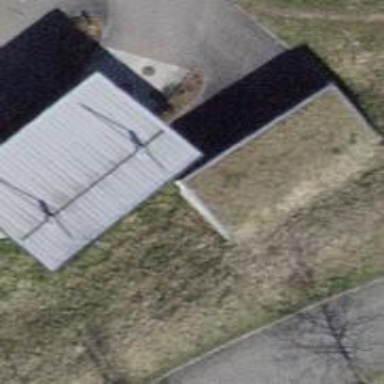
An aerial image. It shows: Service building.